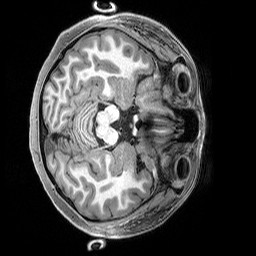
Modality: T1w
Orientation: axial
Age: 22
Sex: female
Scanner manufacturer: siemens
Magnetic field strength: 3 T
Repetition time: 2.8 s
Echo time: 0.00212 s